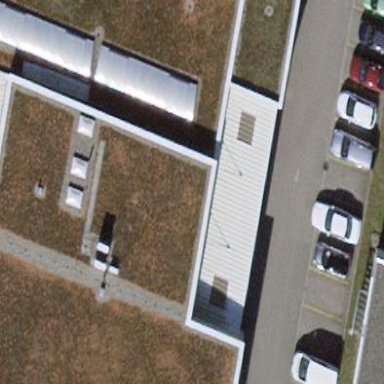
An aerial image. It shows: Commercial building.